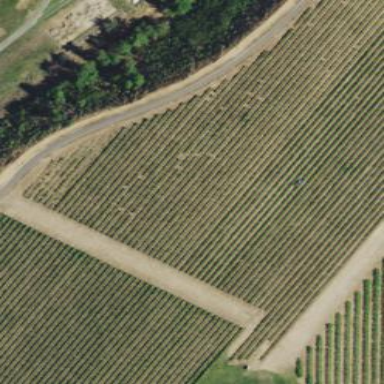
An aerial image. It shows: Vineyard with grape crops.